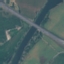
Label: Highway